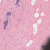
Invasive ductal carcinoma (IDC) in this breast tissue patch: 0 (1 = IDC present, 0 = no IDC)